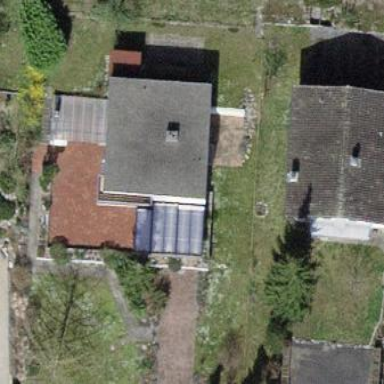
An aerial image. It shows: Residential building.